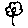
Label: flower